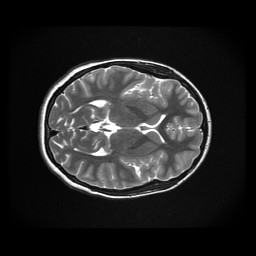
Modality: T2w
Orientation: axial
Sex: female
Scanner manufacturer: ge
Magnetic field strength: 3 T
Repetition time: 5 s
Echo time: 0.1017 s